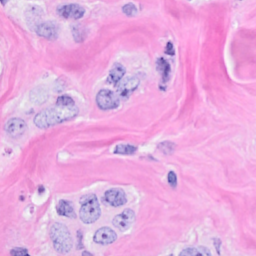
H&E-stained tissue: Breast